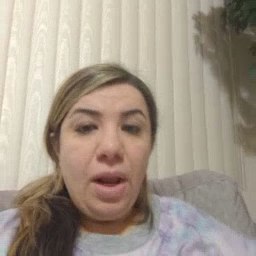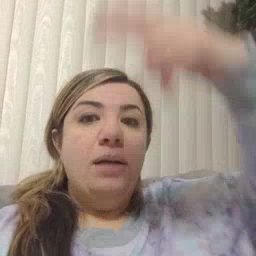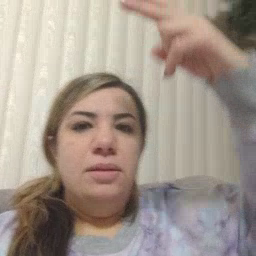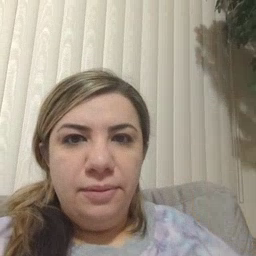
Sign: high